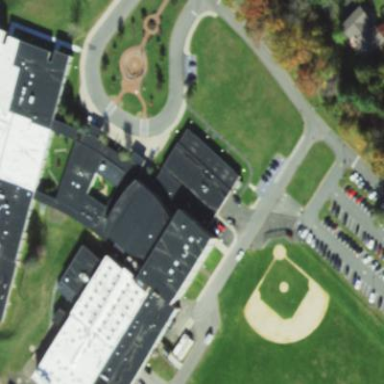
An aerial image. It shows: School building.